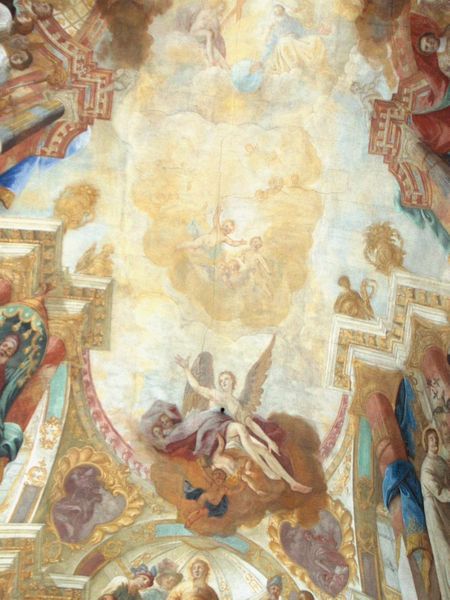
Titel: Fresken der Klosterkirche St. Magnus und Maria
Künstler: Johannes Zick
Standort: Bad Schussenried, St. Magnus und Maria (EU - D - BW)
Schlagwörter: blau, flügel, gott, himmel, weiß, wolken, gelb, grün, menschen, sitzen, licht, säule, säulen, rot, tuch, wolke, malerei, architektur, barock, bibel, rahmen, gold, decke, engel, putto, vase, bogen, lila, weis, kuppel, thron, wandmalerei, vasen, kirchen, gewölbe, höhe, kapitell, jesus, simse, baldachin, posaunen, heilige, deckengemälde, fresko, putten, putti, biblisch, sakral, christentum, gebälk, deckenmalerei, kirchenkunst, katholisch, scheinarchitektur, verblasst, trhon, asam, be, kirchliche kunst, pommeln, freskok, trombe l'oil